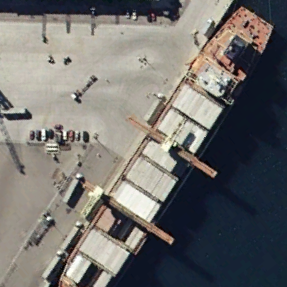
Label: Cargo_ship